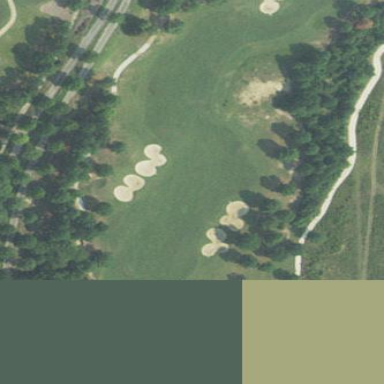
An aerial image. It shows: Golf fairway surrounded by grass.